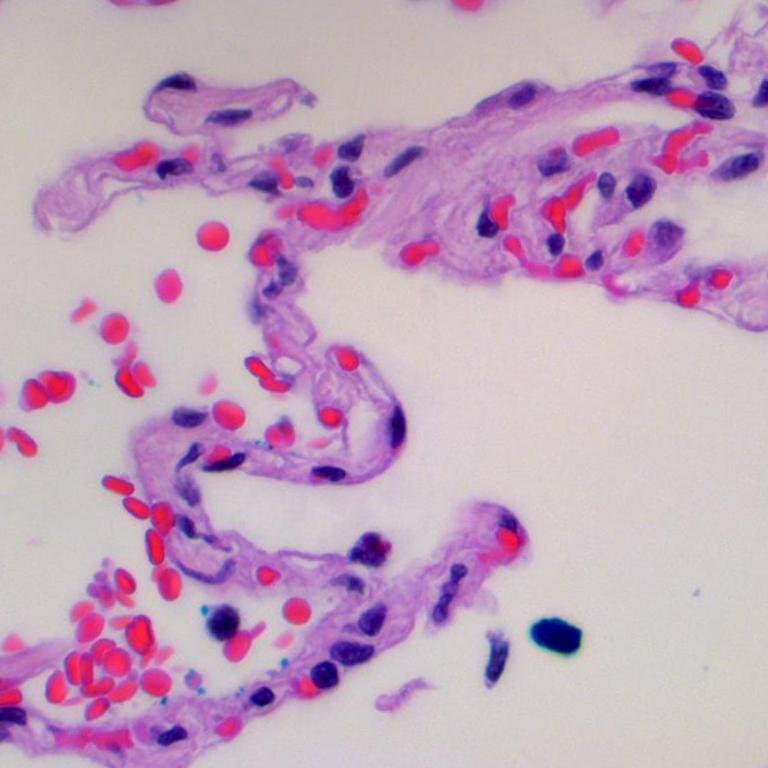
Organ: lung
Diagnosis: benign